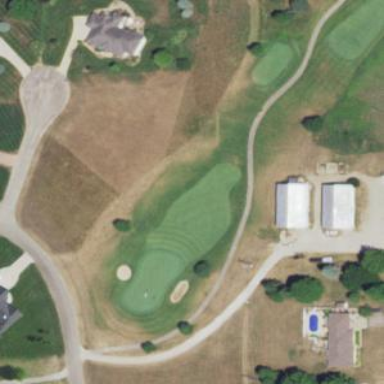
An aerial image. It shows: Golf fairway surrounded by grass.